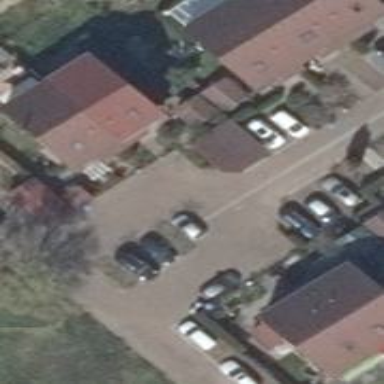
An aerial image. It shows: Living street.